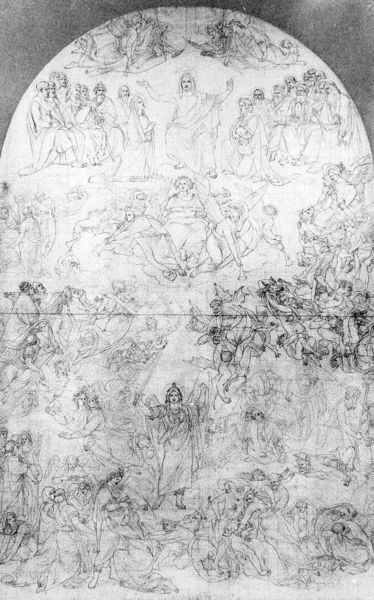
Titel: Entwurfszeichnung zum Jüngsten Gericht in St. Ludwig in München
Künstler: Peter Cornelius
Standort: München
Institution: Stadtmuseum
Schlagwörter: baum, dunkel, flügel, gott, himmel, kampf, mann, nackt, weiß, wolken, frauen, komposition, menschen, sitzen, bewegung, fenster, frau, grau, hell, mitte, männer, schwarz, skizze, zeichnung, schleier, tiere, wolke, leute, malerei, masse, bart, gericht, richter, arme, bibel, blass, böse, gefieder, mensch, stehen, tod, tot, gesten, erde, kirche, gewand, tücher, decke, gewänder, personen, musik, oval, pferd, pferde, engel, papier, bogen, probe, studie, grafik, graphik, linien, figuren, rundbogen, wild, soldaten, thron, wandgemälde, wandmalerei, striche, tor, gruppen, unscharf, foto, fotografie, oben, unten, leiber, nische, buch, religion, münchen, schweben, schwarz-weiss, radierung, stich, illustration, schwert, durcheinander, soldat, tote, wirr, bleistift, herrscher, beten, entwurf, kopie, altar, halbkreis, halbrund, runge, prediger, heiligenschein, nimbus, christus, jesus, jesus christus, gut, apokalypse, christlich, götter, hölle, jüngstes gericht, verdammt, verdammte, pfer, wesen, krieger, letzte gericht, religiös, segen, chor, posaunen, plan, fanfaren, heilige, trompeten, fresko, kirchlich, jupiter, jünger, schlieren, schemen, posaune, putten, maria, wandbild, mars, erzengel, athene, prophet, szenen, blasen, anbeter, auferstehung, erlösung, himmelfahrt, herscher, verkündigung, michael, athena, erlöser, europa, unterwelt, zweiseitig, michelangelo, teilung, vorzeichnung, sizze, wölbung, friede, richten, apotheose, umgebung, zwei seiten, falz, weisen, peter, scharen, gewimmel, freske, apostel, predigen, verkünden, heiliger geist, gottvater, ludwigskirche, cornelius, pappe, weltenrichter, himmlisch, ares, himmelschar, messias, gottessohn, überirdisch, deckenbemalung, audbreiten, chöre, erdlinge, himmelsscharen, hohe gericht, jüngste gericht, menchen, nachwelt, oberwelt, pfeerde, rdierung, rundbogeb, sieben himmel, sieben weisen, trennungsstrich, verkünder, sohn gottes, himmelstor, tableau, saturn, christkind, wimmelbild, scheidung, engelscharen, maiestas domini, vile, münchne, letztes gericht, zeichnung gestalten gott engel, heerscahren, mars ares, christkönig, ppo, heilland, erretter, jesus von nazaret